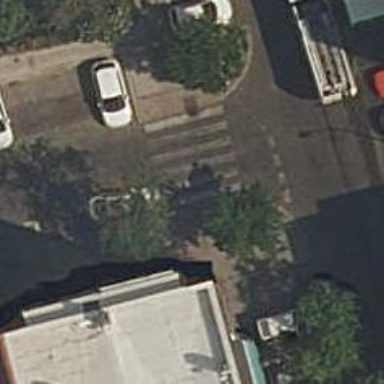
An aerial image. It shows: Marked road crossing with visible markings.